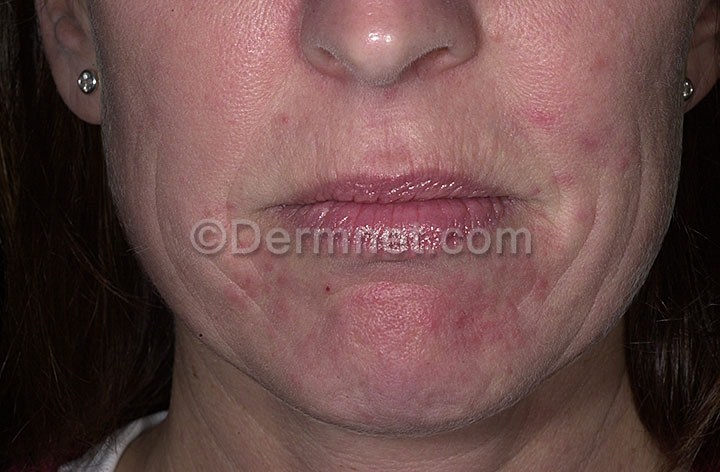
Disease: Acne and Rosacea Photos